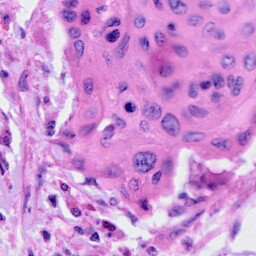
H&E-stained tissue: Cervix